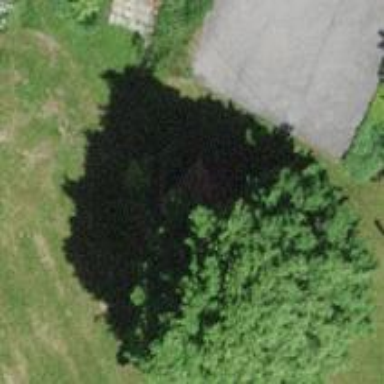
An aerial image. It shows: Deciduous broadleaved tree.